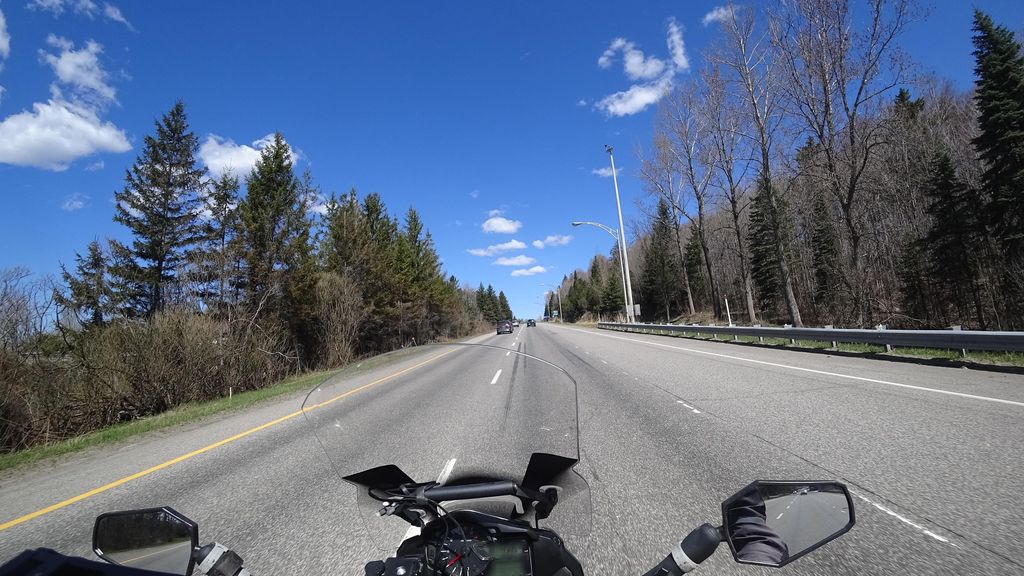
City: quebec_city